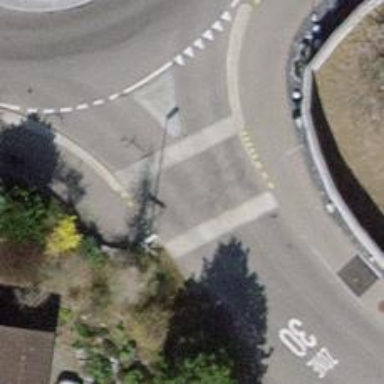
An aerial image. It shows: Crossing on the road.